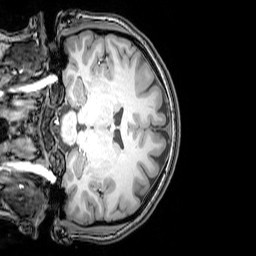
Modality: T1w
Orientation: coronal
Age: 20
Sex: female
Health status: healthy
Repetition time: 0.081 s
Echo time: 0.037 s